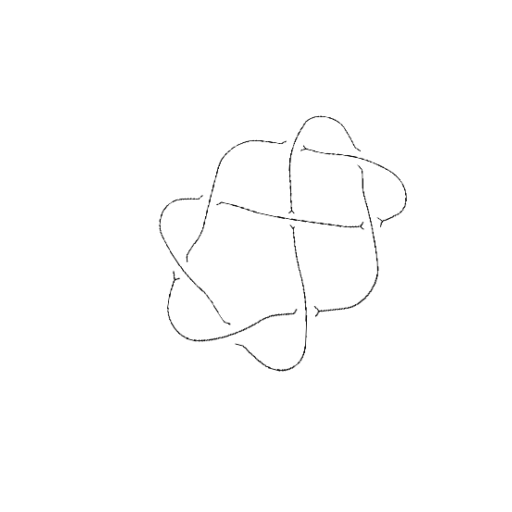
Crossing number: 8